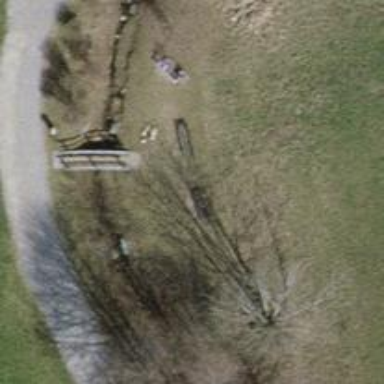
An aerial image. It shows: Footway on bridge.